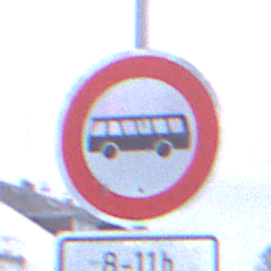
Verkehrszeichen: VerbotKraftomnibusse
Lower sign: ZeitangabenOhneBeschraenkungAufWochentage2
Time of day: SunriseSunset
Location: Outdoor (Urban)
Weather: PartlyCloudy
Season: NotSpecified
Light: Natural